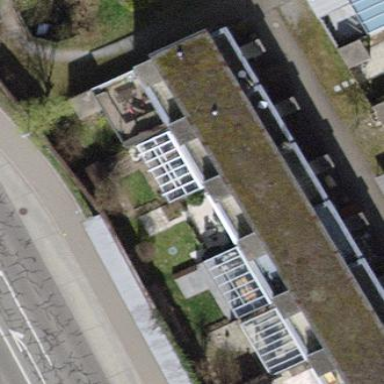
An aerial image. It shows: Terrace building.